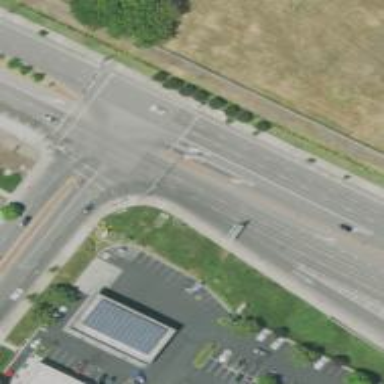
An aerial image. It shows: Solid stop line on the road marking.